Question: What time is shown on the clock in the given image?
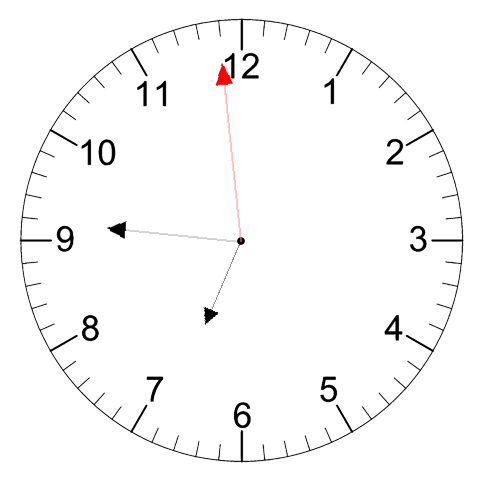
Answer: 06:45:59